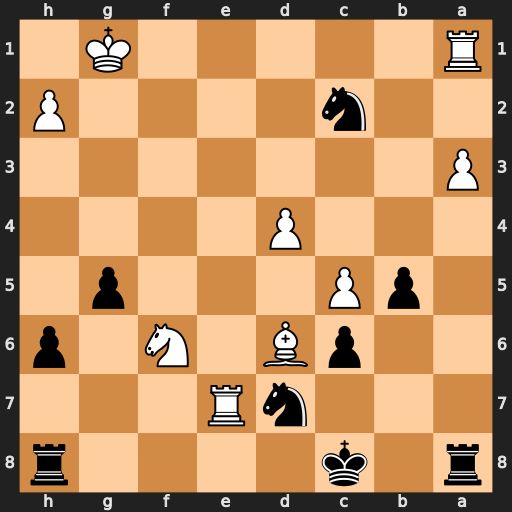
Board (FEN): r1k4r/3nR3/2pB1N1p/1pP3p1/3P4/P7/2n4P/R5K1
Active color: b
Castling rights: -
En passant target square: -
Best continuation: Nxf6 Rc7+ Kd8